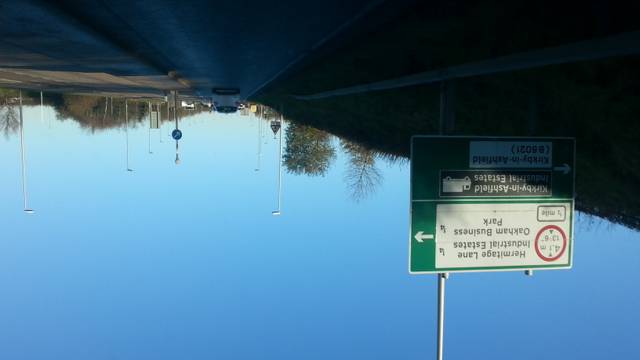
Region: United Kingdom
Coordinates: 53.126, -1.223